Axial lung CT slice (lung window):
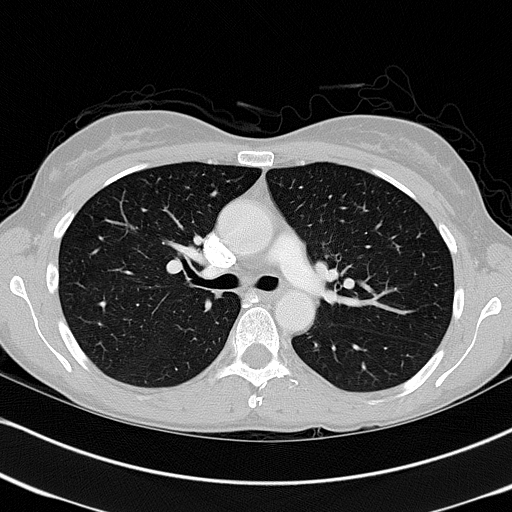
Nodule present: no